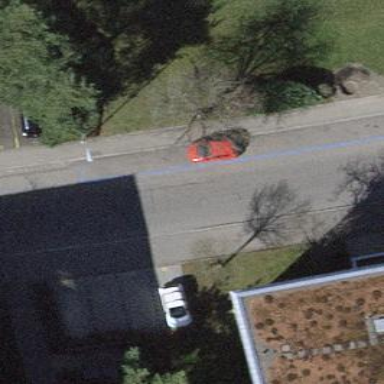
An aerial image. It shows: Street-side parking area.